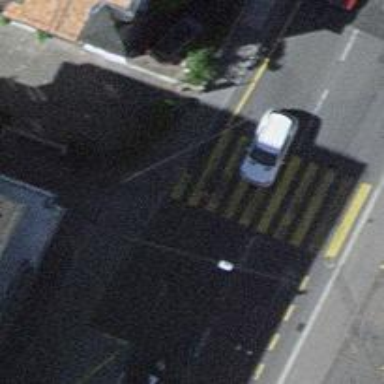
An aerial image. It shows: Kerb serving as barrier.